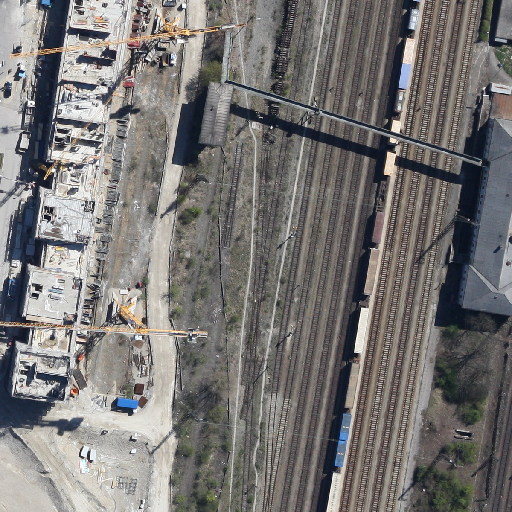
Referring expression: heavy-duty vehicle